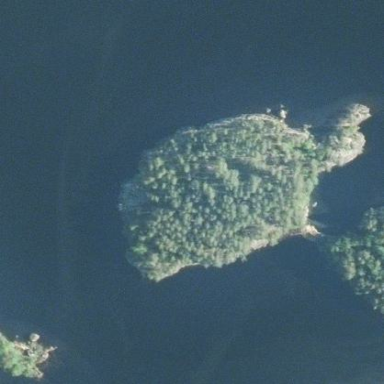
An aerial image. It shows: Islet surrounded by woodland.